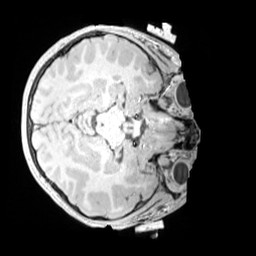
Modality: MP2RAGE
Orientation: axial
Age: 10
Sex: female
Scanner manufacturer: siemens
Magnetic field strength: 3 T
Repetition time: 4 s
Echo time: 0.00303 s